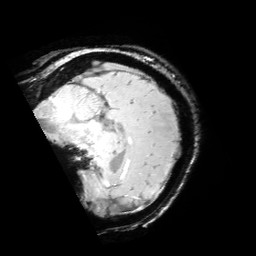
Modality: SWI
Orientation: sagittal
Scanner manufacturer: siemens
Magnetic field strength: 3 T
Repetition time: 0.03 s
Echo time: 0.02 s